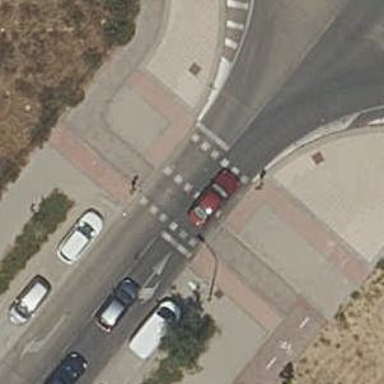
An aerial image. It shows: Crossing with traffic signals.